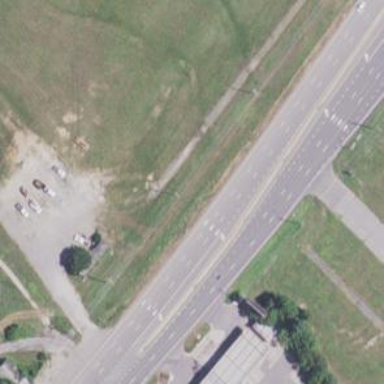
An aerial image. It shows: Primary highway.